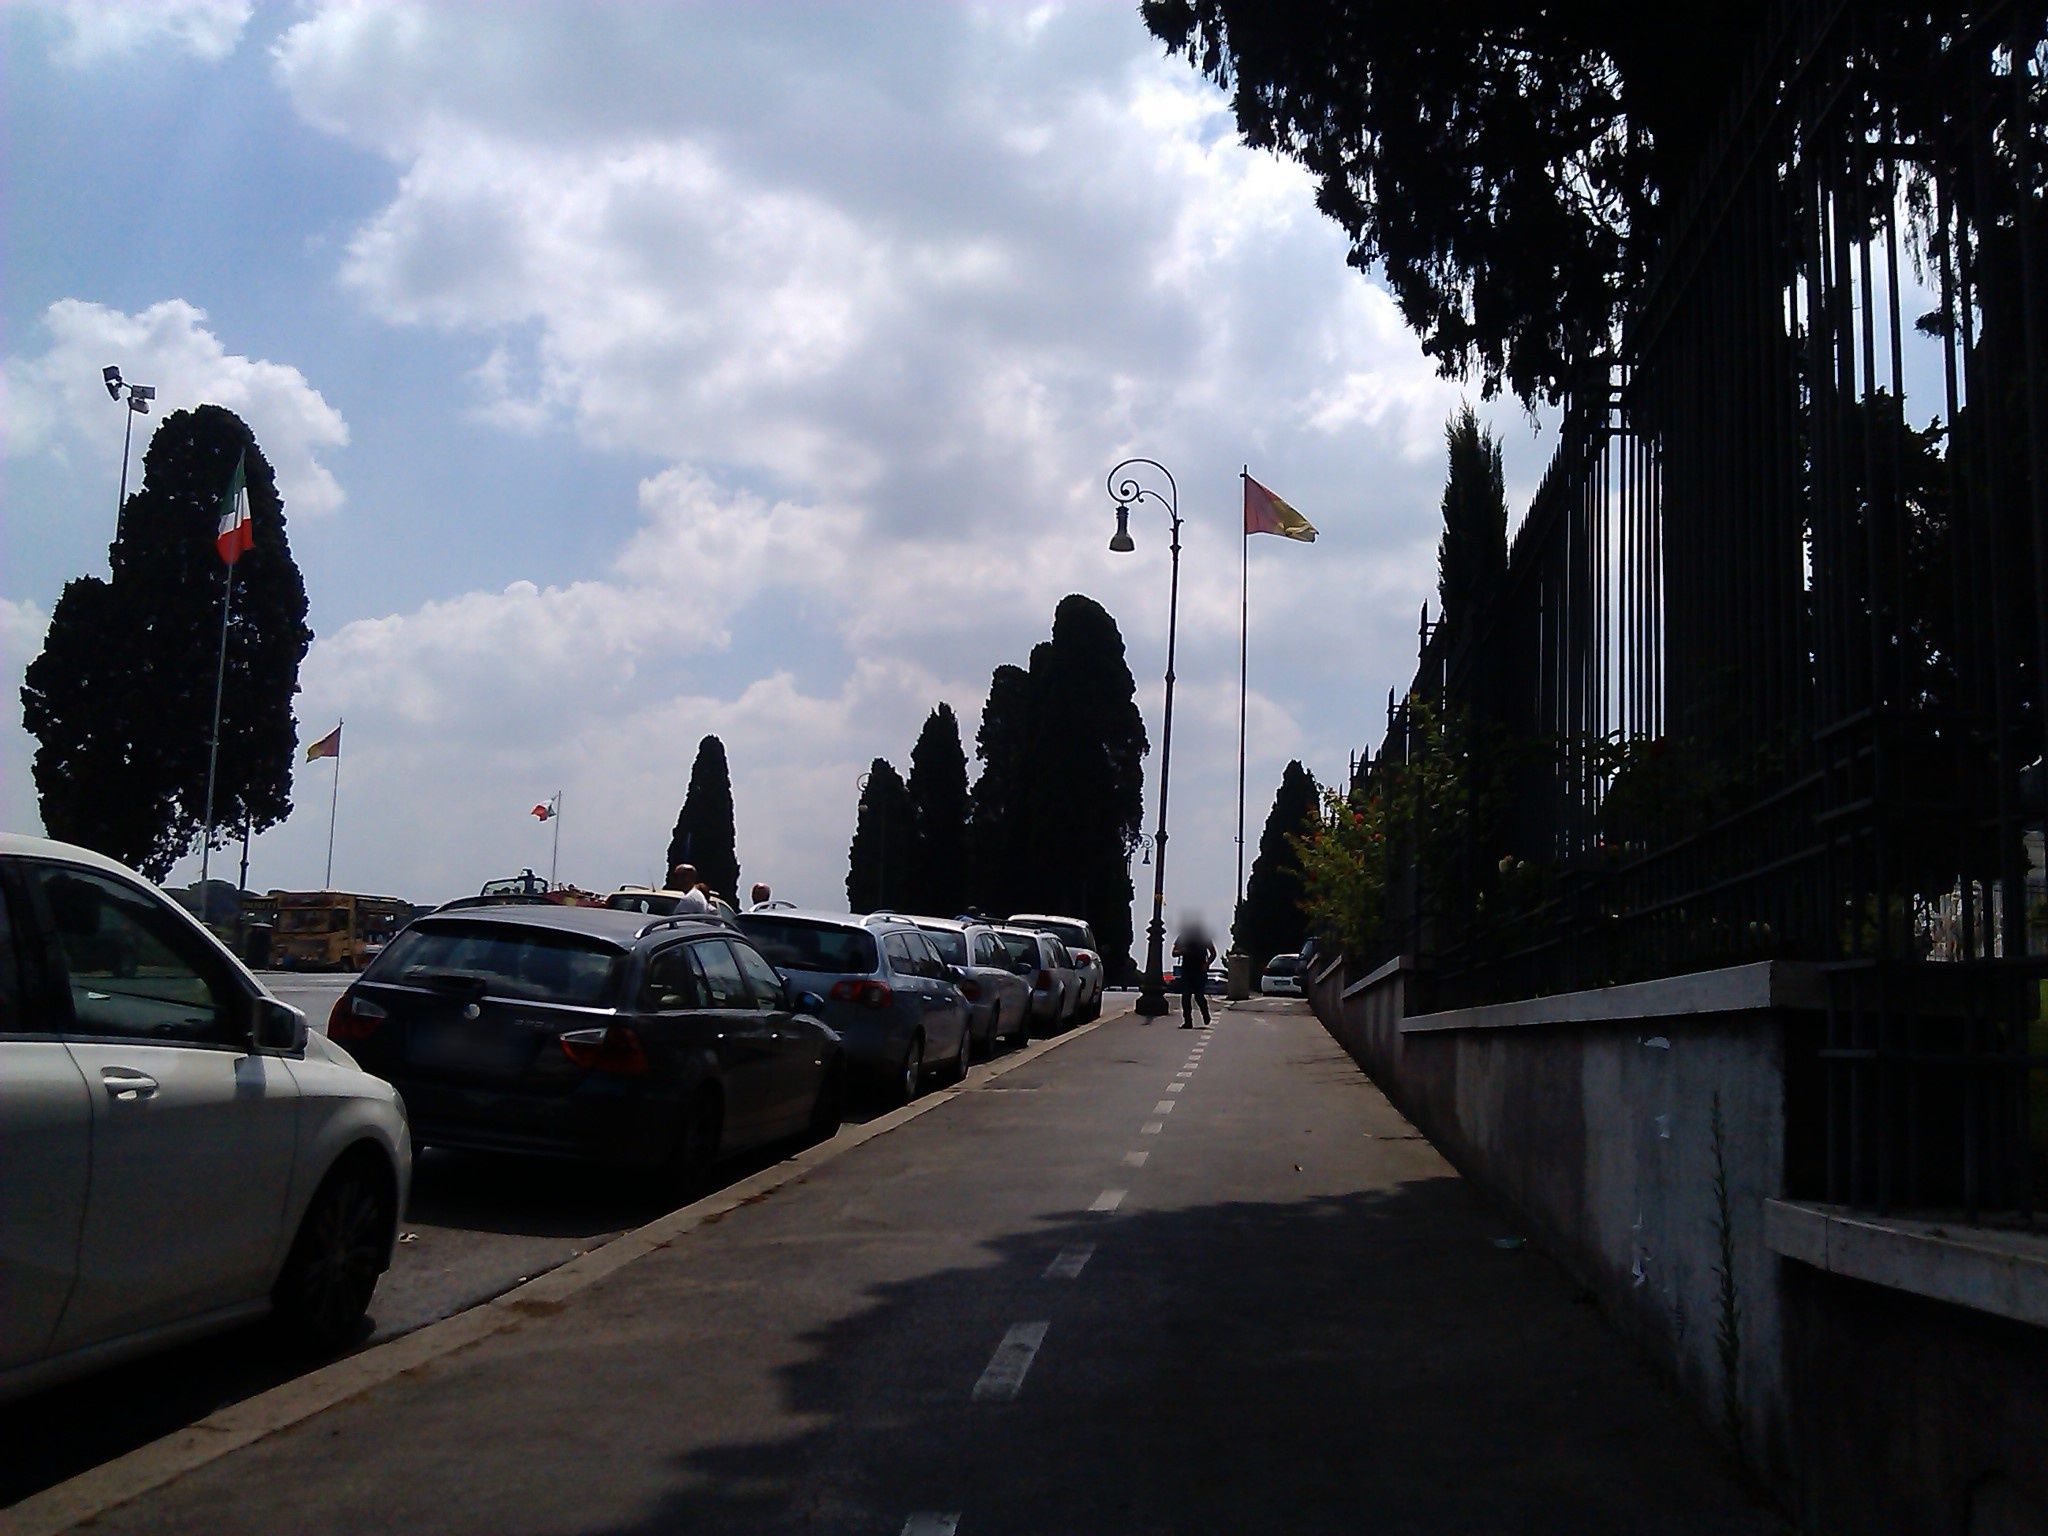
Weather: cloudy
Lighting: day
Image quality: good
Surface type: walking surface
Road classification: footway, cycleway
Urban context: urban centre
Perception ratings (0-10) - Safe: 5.27, Lively: 3.61, Beautiful: 7.83, Boring: 2.26, Depressing: 6.71, Wealthy: 5.92